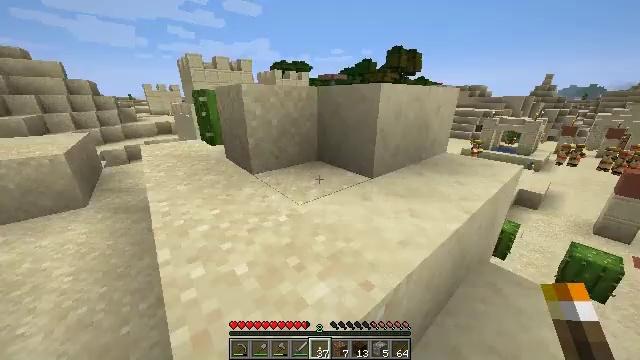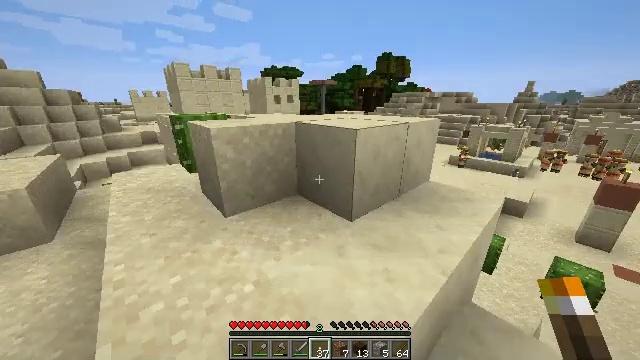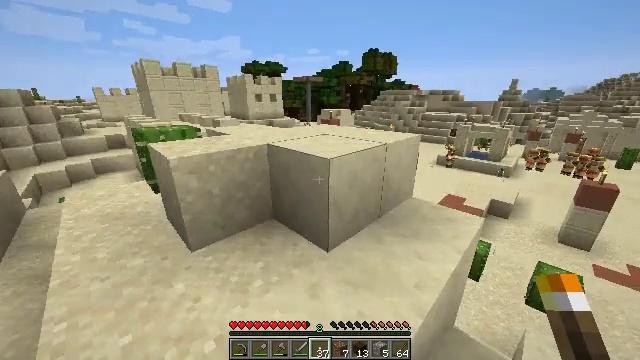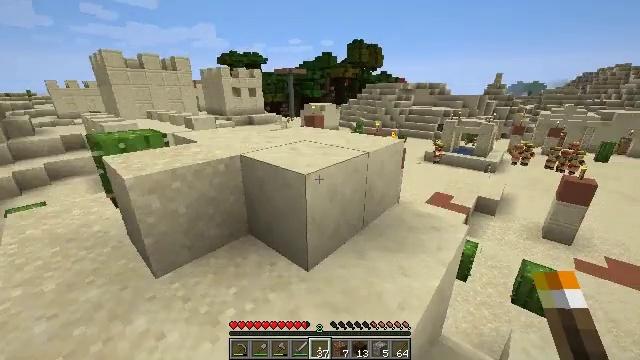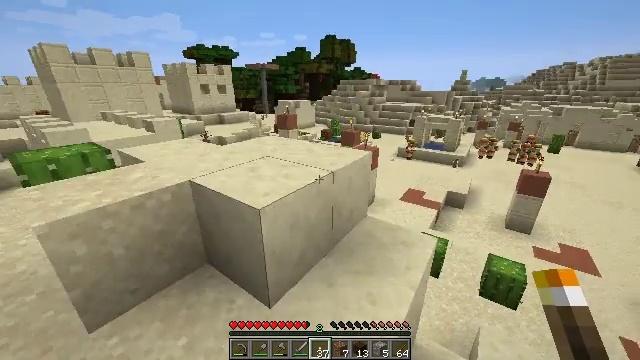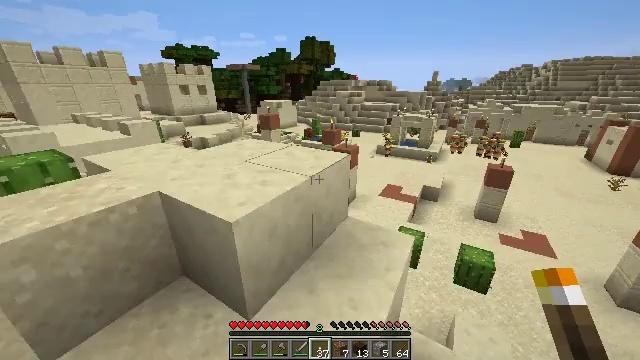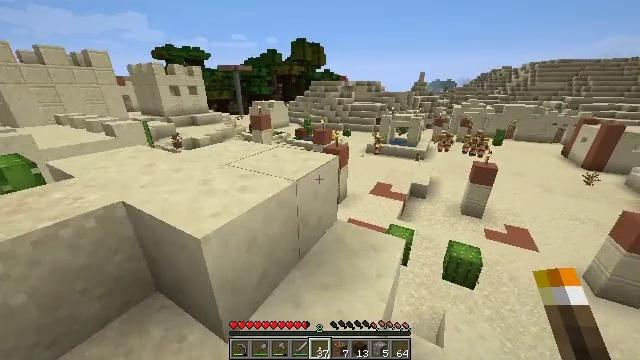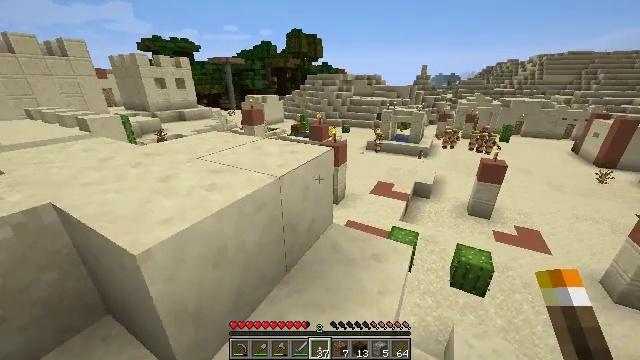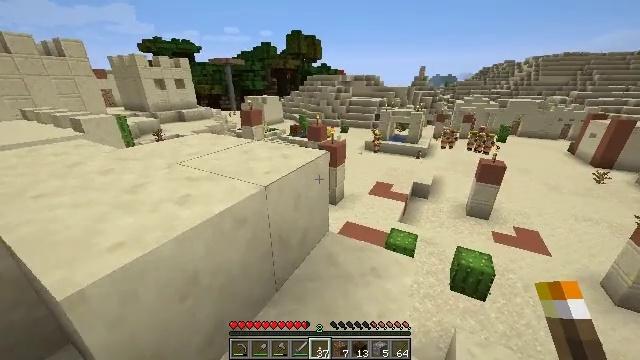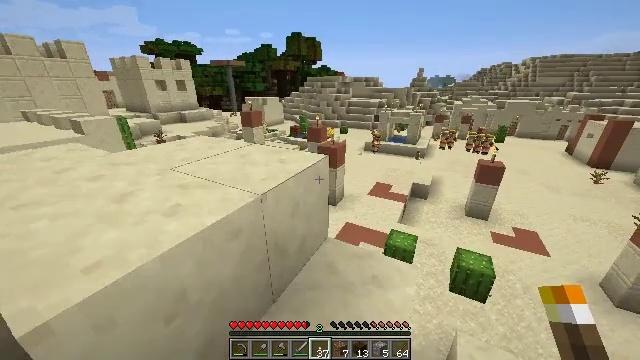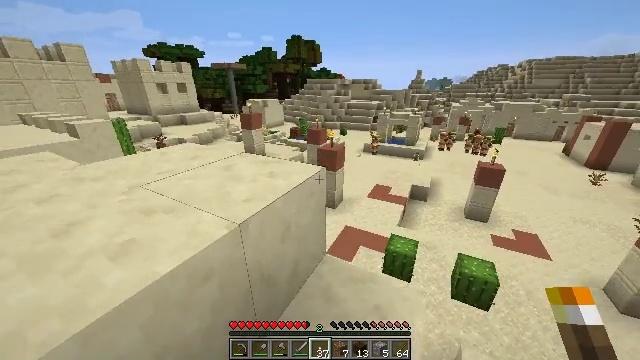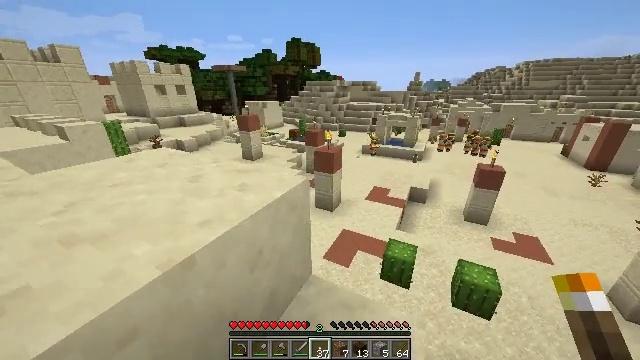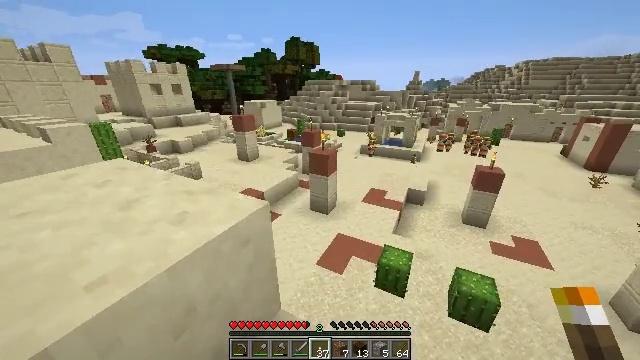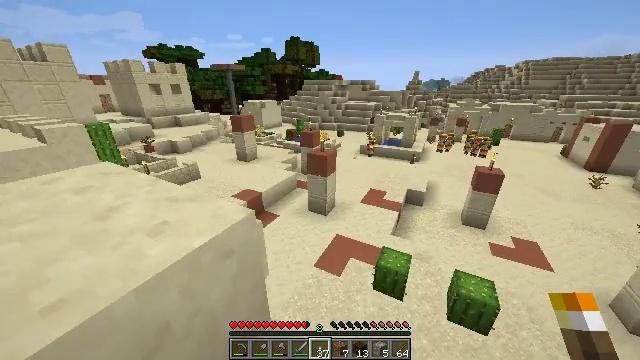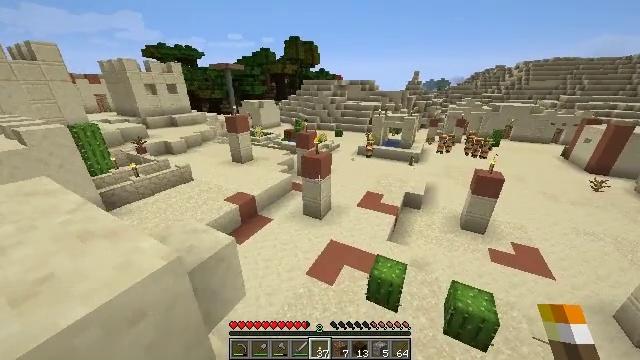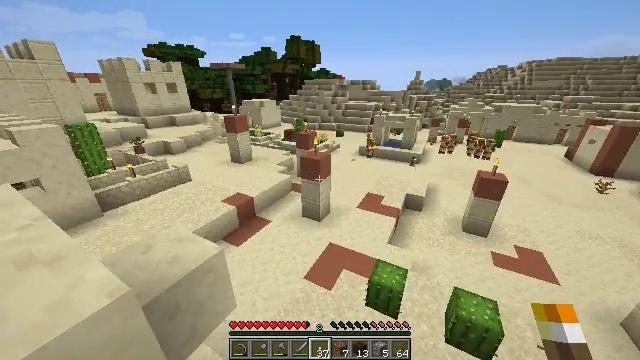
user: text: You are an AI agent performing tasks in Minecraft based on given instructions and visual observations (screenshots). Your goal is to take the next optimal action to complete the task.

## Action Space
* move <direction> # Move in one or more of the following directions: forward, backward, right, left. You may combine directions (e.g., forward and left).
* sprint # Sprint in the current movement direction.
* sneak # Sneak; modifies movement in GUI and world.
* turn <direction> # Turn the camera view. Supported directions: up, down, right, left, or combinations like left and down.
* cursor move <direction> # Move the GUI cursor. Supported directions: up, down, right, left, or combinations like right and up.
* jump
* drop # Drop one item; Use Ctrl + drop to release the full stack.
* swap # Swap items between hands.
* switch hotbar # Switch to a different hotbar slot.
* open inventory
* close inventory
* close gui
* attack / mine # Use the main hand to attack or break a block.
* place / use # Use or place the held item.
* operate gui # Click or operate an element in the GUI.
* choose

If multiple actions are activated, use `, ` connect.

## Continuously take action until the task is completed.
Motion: motion action
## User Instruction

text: Get the lime bed back into inventory.
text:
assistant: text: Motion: move forward, sprint, turn right, jump
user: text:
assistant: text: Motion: move forward, sprint, turn right, jump
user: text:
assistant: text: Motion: move forward, sprint, turn right, jump
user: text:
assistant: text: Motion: move forward, sprint, turn right and down
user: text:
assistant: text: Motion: move forward, sprint, turn right
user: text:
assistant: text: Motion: move forward, sprint, turn right
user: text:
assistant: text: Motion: move forward, sprint
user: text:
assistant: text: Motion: move forward, sprint
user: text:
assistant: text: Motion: move forward, sprint
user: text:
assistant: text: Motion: move forward and move right, sprint
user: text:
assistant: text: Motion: move forward and move right, sprint
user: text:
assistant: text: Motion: move forward and move right, sprint
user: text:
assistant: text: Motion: move forward and move right, sprint
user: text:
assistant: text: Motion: move forward, sprint
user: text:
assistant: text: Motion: move forward, sprint
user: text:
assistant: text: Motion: move forward, sprint, turn left
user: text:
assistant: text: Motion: move forward, sprint, turn left
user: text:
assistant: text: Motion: move forward, sprint, turn left
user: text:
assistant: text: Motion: move forward, sprint, turn left
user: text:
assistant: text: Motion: move forward, sprint, turn left
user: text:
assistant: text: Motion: move forward, sprint, turn left
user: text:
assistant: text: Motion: move forward, sprint, turn left
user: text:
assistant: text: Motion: move forward, sprint, turn left
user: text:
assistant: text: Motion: move forward, sprint, turn left and up
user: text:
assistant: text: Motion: move forward, sprint
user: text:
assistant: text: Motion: move forward, sprint
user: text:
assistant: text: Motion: move forward, sprint
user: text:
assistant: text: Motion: move forward, sprint
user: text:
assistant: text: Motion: move forward, sprint
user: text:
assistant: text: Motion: move forward, sprint, turn right